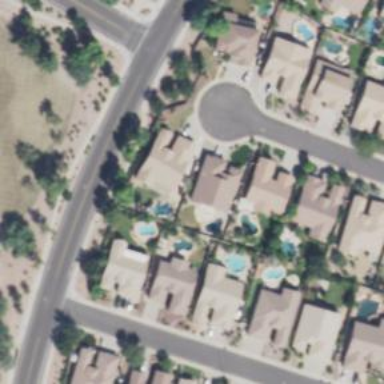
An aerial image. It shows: Outdoor inground swimming pool in leisure land.